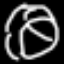
Label: hourglass